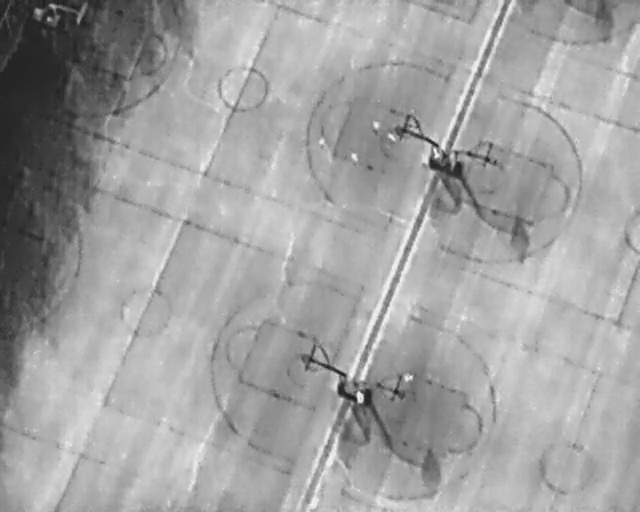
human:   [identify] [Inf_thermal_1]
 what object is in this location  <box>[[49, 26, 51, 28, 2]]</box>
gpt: <ref>1 small person at the top</ref>

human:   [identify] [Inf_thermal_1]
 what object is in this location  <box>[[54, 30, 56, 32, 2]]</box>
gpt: <ref>1 medium person at the center</ref>